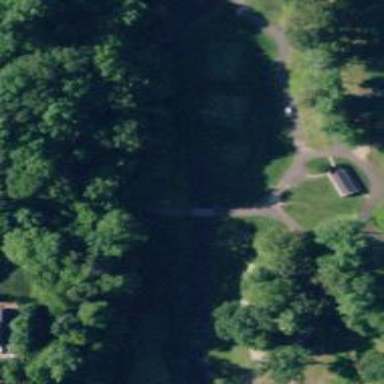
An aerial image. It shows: Footway that doubles as golf path.